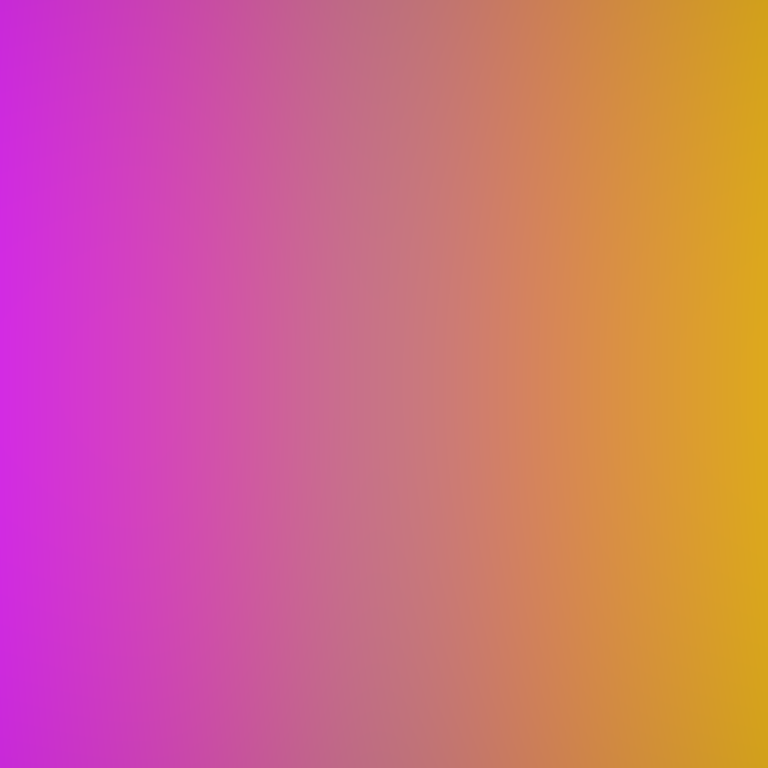
Abstract light effect, smooth gradient from violet to golden yellow, serene atmosphere, soft glow, no room, no furniture, no objects.